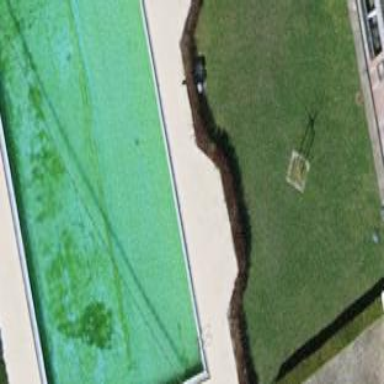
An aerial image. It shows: Outdoor swimming pool in leisure land area.